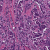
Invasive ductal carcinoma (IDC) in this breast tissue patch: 1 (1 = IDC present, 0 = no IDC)